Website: apple
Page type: customer-info-address
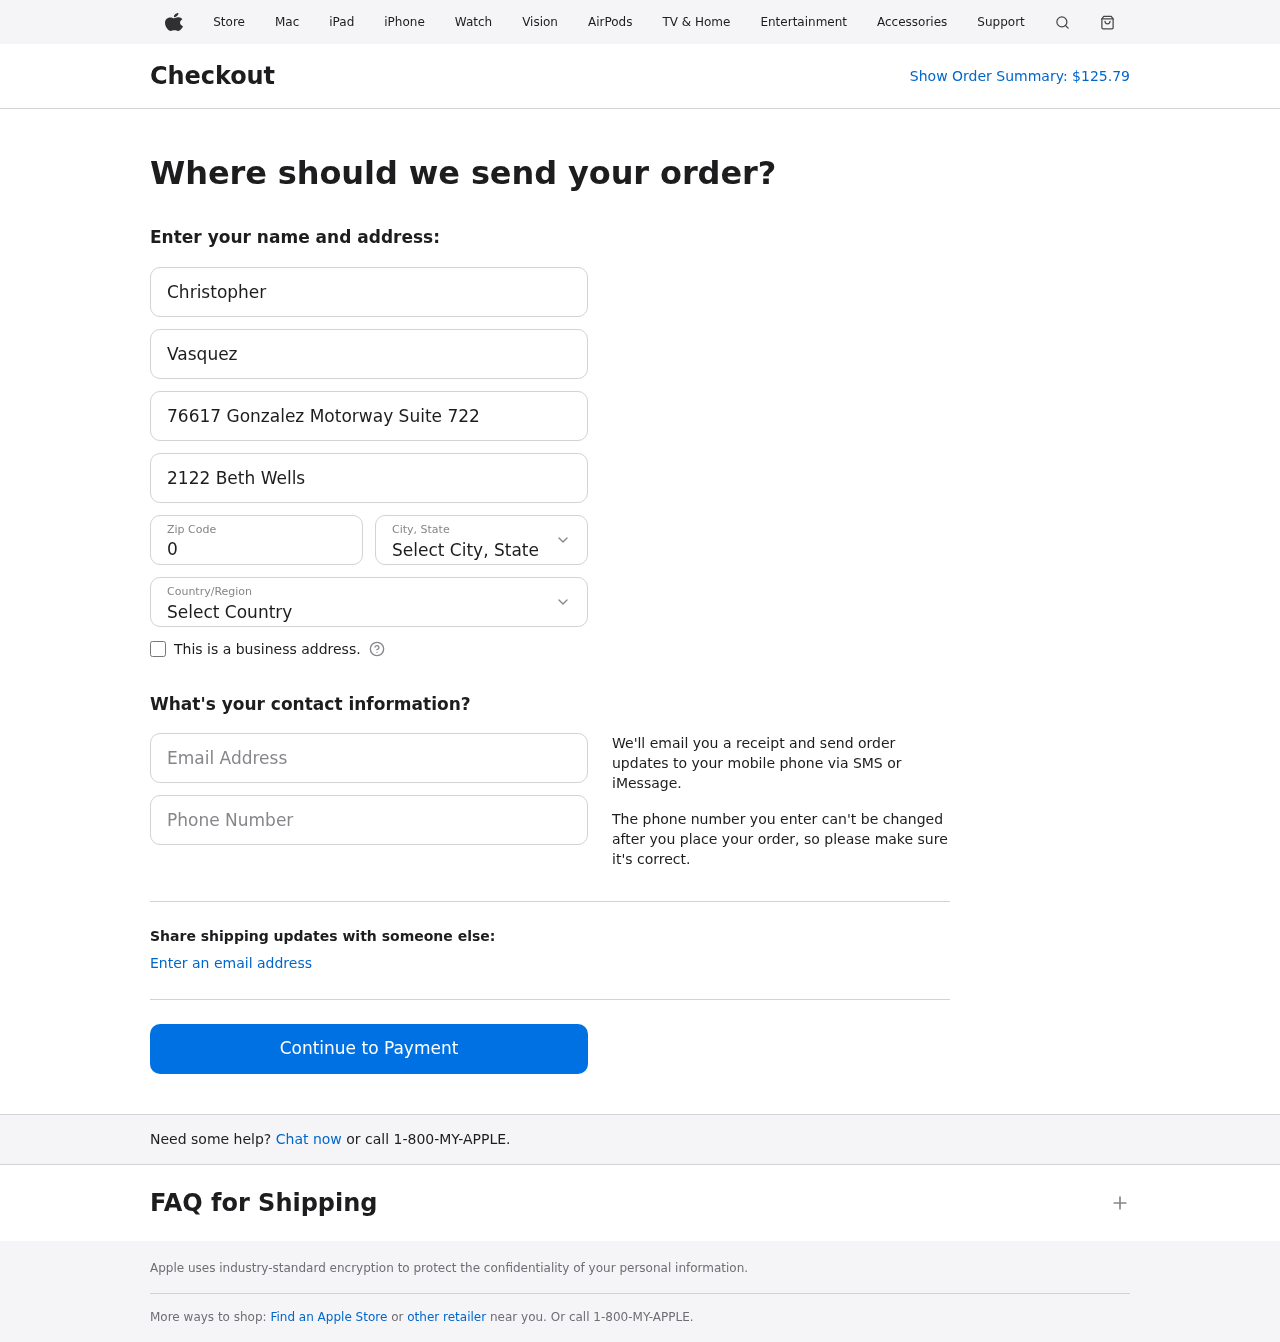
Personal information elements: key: PII_CITY_STATE
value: West Kevinside, NM
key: PII_COUNTRY
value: United States
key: PII_EMAIL
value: christopher_vasquez@gmail.com
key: PII_FIRSTNAME
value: Christopher
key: PII_LASTNAME
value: Vasquez
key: PII_PHONE
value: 5336773053
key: PII_POSTCODE
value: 01818
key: PII_STREET
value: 76617 Gonzalez Motorway Suite 722
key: PII_STREET2
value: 2122 Beth Wells
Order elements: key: ORDER_TOTAL
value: $125.79